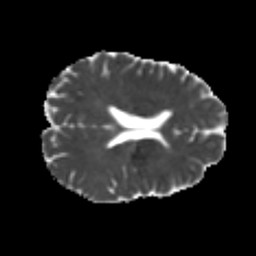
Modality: MD
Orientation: axial
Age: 22
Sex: male
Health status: healthy
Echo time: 0.074 s